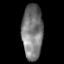
Tissue: lung
Cell type: Epithelial cells
Senescence score: 0.1644
Nuclear area (px): 1122
Mean DAPI intensity: 121.488